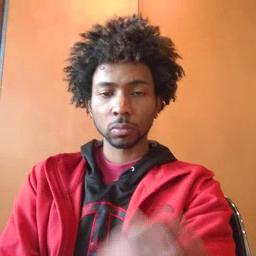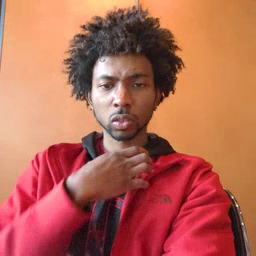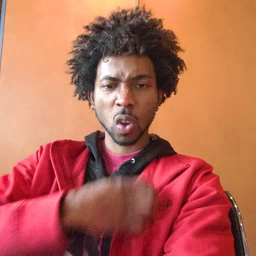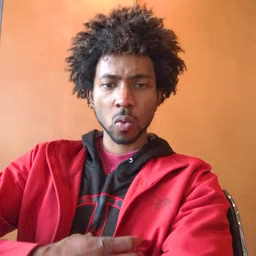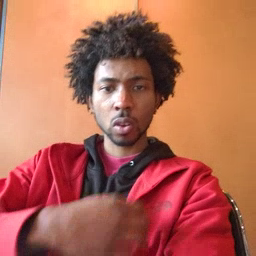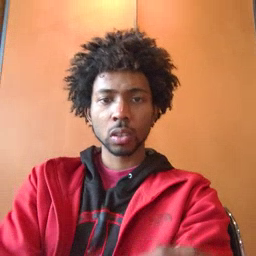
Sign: hungry